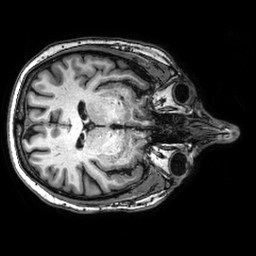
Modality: T1w
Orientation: axial
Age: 62
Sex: male
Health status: healthy